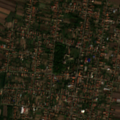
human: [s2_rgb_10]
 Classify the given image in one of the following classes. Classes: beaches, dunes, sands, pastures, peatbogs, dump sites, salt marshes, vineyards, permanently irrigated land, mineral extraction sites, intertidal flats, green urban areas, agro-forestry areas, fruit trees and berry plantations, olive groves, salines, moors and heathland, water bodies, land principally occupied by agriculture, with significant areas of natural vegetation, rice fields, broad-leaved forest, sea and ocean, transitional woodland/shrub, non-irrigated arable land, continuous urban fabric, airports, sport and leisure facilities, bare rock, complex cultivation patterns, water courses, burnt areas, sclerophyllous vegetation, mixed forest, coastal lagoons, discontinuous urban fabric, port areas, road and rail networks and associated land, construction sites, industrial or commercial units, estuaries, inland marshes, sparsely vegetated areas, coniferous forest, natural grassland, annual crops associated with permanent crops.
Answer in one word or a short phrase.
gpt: discontinuous urban fabric, non-irrigated arable land, complex cultivation patterns